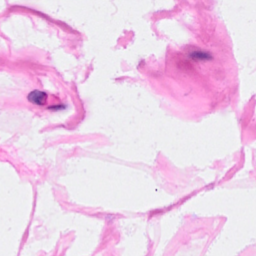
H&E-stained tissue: Breast